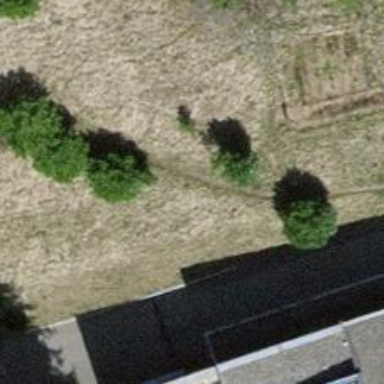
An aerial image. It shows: Path.